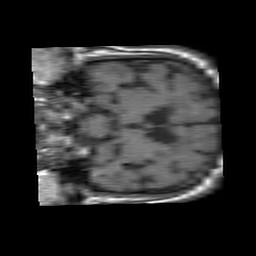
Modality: T1w
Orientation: coronal
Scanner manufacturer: philips
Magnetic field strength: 1.5 T
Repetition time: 0.6511 s
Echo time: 0.015 s